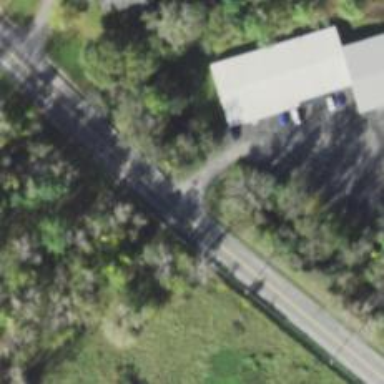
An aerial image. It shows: Unmarked crossing on the road.